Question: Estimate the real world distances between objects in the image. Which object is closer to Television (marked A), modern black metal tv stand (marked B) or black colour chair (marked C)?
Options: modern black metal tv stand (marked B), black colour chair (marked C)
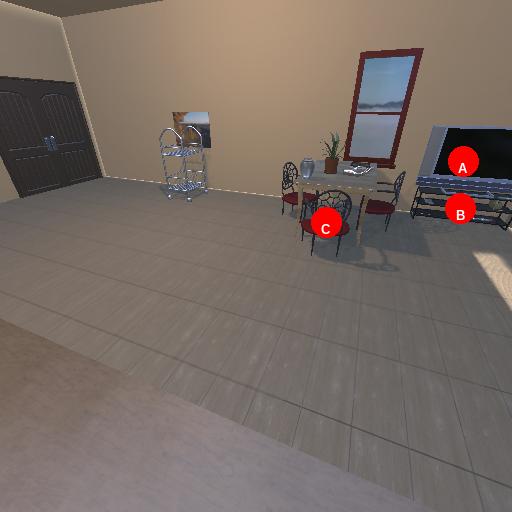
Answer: modern black metal tv stand (marked B)